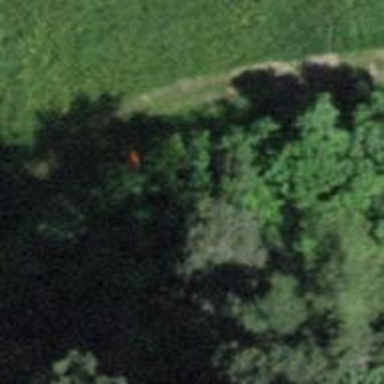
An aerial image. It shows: Pole with roofed pipeline marker.